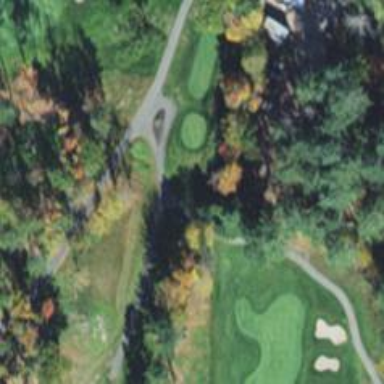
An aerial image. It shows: Service road used as golf cart path.